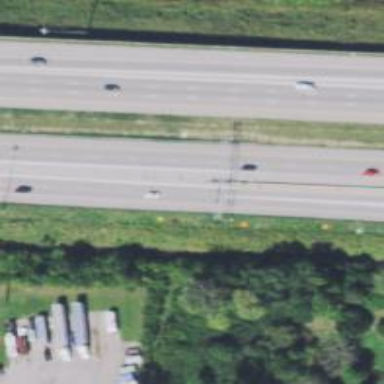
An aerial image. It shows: Motorway with embankment.